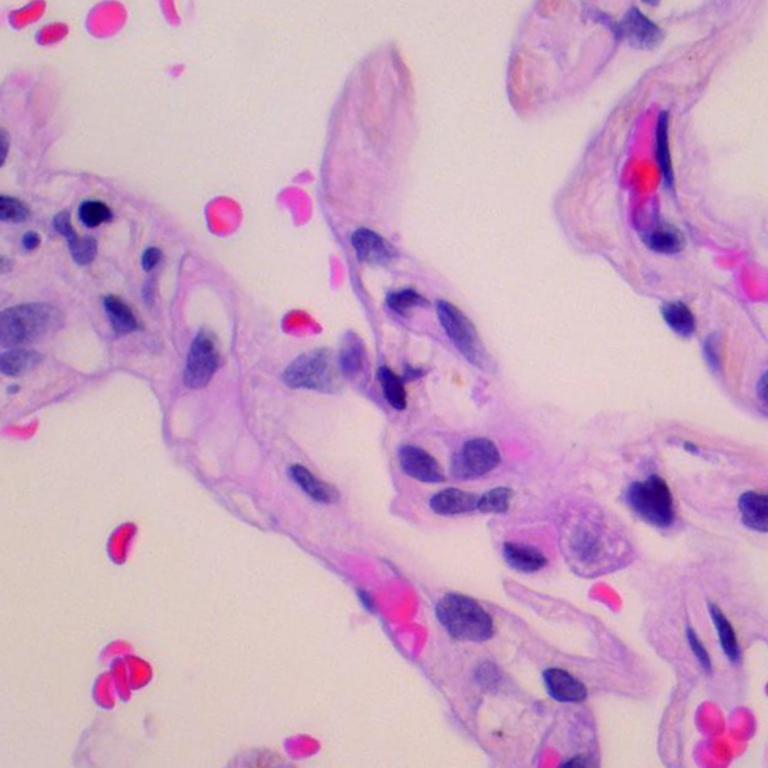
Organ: lung
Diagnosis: benign